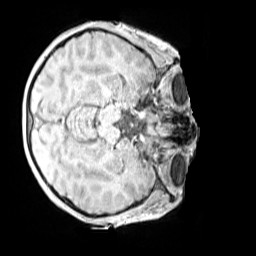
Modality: MP2RAGE
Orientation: axial
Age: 9
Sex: female
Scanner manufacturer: siemens
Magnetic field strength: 3 T
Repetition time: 4 s
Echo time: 0.00299 s